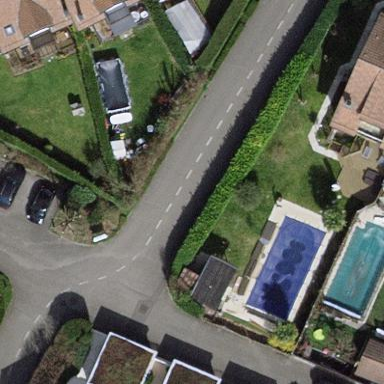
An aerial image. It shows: Garden surrounded by fence.